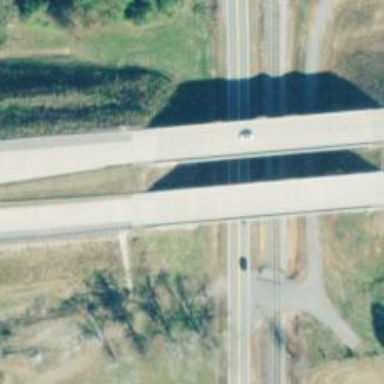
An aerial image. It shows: Embankment along trunk highway.